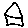
Label: house